Question: Hi I am making the android layout & screen has space at the bottom but still Listview is not expanding its height. Its reserving the space of only one row.
Please suggest me what is wrong in this layout.
'''
<?xml version="1.0" encoding="utf-8"?>
<ScrollView xmlns:android="http://schemas.android.com/apk/res/android"
android:id="@+id/parentScrollView"
android:layout_width="fill_parent"
android:layout_height="match_parent"
android:background="@color/light_white"
android:orientation="vertical" >
<RelativeLayout
android:id="@+id/parentRelativeLayout"
android:layout_width="fill_parent"
android:layout_height="match_parent" >
<RelativeLayout
android:id="@+id/relativeLayoutforAds"
android:layout_width="fill_parent"
android:layout_height="wrap_content"
android:layout_centerHorizontal="true" />
<LinearLayout
android:id="@+id/linearLayoutList"
android:layout_width="wrap_content"
android:layout_height="fill_parent"
android:layout_below="@id/relativeLayoutforAds"
android:background="@color/black"
android:orientation="vertical" >
<ListView
android:id="@android:id/list"
android:layout_width="fill_parent"
android:layout_height="fill_parent" />
</LinearLayout>
</RelativeLayout>
</ScrollView>
'''

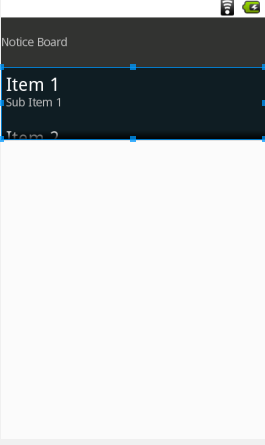
Answer: It solve the problem. Thanks for all to share the suggestion.
'''
<?xml version="1.0" encoding="utf-8"?>
<RelativeLayout xmlns:android="http://schemas.android.com/apk/res/android"
android:id="@+id/parentRelativeLayout"
android:layout_width="fill_parent"
android:layout_height="match_parent" >
<ScrollView
android:id="@+id/parentScrollView"
android:layout_width="fill_parent"
android:layout_height="wrap_content"
android:background="@color/light_white"
android:orientation="vertical" >
<RelativeLayout
android:id="@+id/relativeLayoutforAds"
android:layout_width="fill_parent"
android:layout_height="wrap_content"
android:layout_centerHorizontal="true" />
</ScrollView>
<LinearLayout
android:id="@+id/linearLayoutList"
android:layout_width="wrap_content"
android:layout_height="fill_parent"
android:layout_below="@id/parentScrollView"
android:background="@android:color/white"
android:orientation="vertical"
android:layout_marginTop="30dip">
<ListView
android:id="@android:id/list"
android:layout_width="fill_parent"
android:layout_height="fill_parent" />
</LinearLayout>
</RelativeLayout>
'''